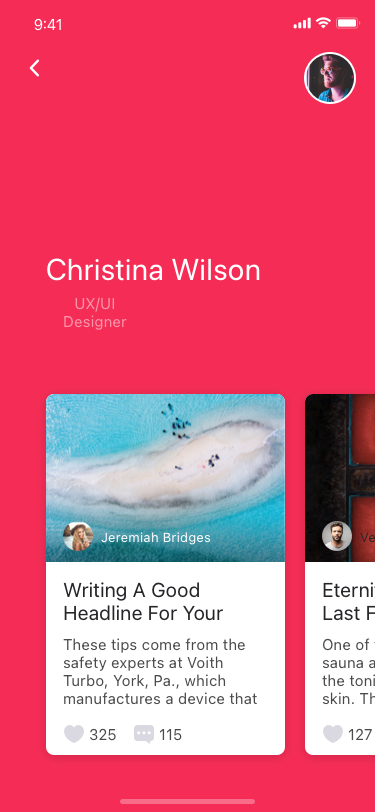
Text in this UI design:
Writing A Good Headline For Your
These tips come from the safety experts at Voith Turbo, York, Pa., which manufactures a device that helps trains ...

The new type of railcar is on track to save Americans time, trouble and maybe even their lives.

These trains can go from stations in the suburbs to stations in the city without switching locomotives.

 Such flexible trains, called DMUs–or Diesel Multiple Units -were designed so commuters in the suburbs would not have to switch to locomotives that work only on city rails. According to Colorado Railcar Manufacturing, the company that designed the cars, the DMU combines its drive systems and passenger accommodations into a single unit-each DMU has seating for 90 passengers and can pull additional motorized coaches.
Jeremiah Bridges
325
115
Eternity Bands Do Last Forever
One of the great benefits of sauna and steam baths are the toning effects on the skin. They leave the skin soft, supple and glowing – in short, beautiful. Regular users of sauna and steam baths have an appealing healthy glow about them that adds to their attractiveness. The reason that sauna and steam are so good for the skin is the deep cleaning action caused by heavy perspiration. The pores open wide and all the accumulated dirt can be easily washed out. The best benefits for skin toning come from full body sauna, but for those looking for a quick fix-up to their complexion can get similar results from facial sauna systems. These ‘mini-saunas’ are designed to apply steam to the face for the same deep cleaning action as a full sauna or steam bath. How They Work A facial sauna has an electric heating element on the bottom of the unit. It heats the water (which is held in a small reservoir) to the boiling point, causing the steam to rise. The small size of the reservoir ensures that steam is quickly produced. An ergonomically designed mask is placed over the reservoir to capture and funnel the steam to your face. You can control the amount of steam that your face is exposed to by the distance of the mask to your face. Bringing your face into direct contact with the mask gives the maximum deep cleaning action, but this position should only be used for a few moments at a time. After about 10 seconds, raise your head to allow cooler air to be mixed with steam. Repeat this cycle as many times as needed. Facial saunas are not only for deep cleansing the skin; they are also useful for unclogging stuffed sinuses. Anyone with a simple cold or a more serious condition like bronchitis, sinusitis, asthma and hay fever can use the facial sauna as an inhaler or vaporizer. Some facial saunas have a separate inhaler attachment. Instead of fitting over the entire face, the inhaler attachment fits over the nose and mouth. Simply breathe in the steam to provide almost instant relief from sinus pain. Operating Tips Most facial saunas have a very small reservoir so that the water can heat up fast. The downside of this is that the water evaporates quickly, so if you wish to use the sauna for an extended session, you should keep a tall glass of water by your side. This way, you can quickly refill the reservoir when it goes dry. The small reservoir, unfortunately, also means that the facial sauna cannot be used as an overnight vaporizer. If your sinuses are keeping you awake at night, you would be better off with a traditional vaporizer that provides steam for several hours. Steam is great for deep cleaning the skin, but for an additional beauty treatment you can add special cleaners such as tea tree oil to the water. Just a few drops of this oil will give your skin an even brighter glow and leave it feeling fresh and supple. Facial saunas are relatively inexpensive — usually less than $60. For this price, almost everybody can enjoy the deep cleaning action and the special ‘glowing’ skin that marks regular sauna users apart from the crowd.
Vernon Silva
127
UX/UI Designer
Christina Wilson
9:41 AM